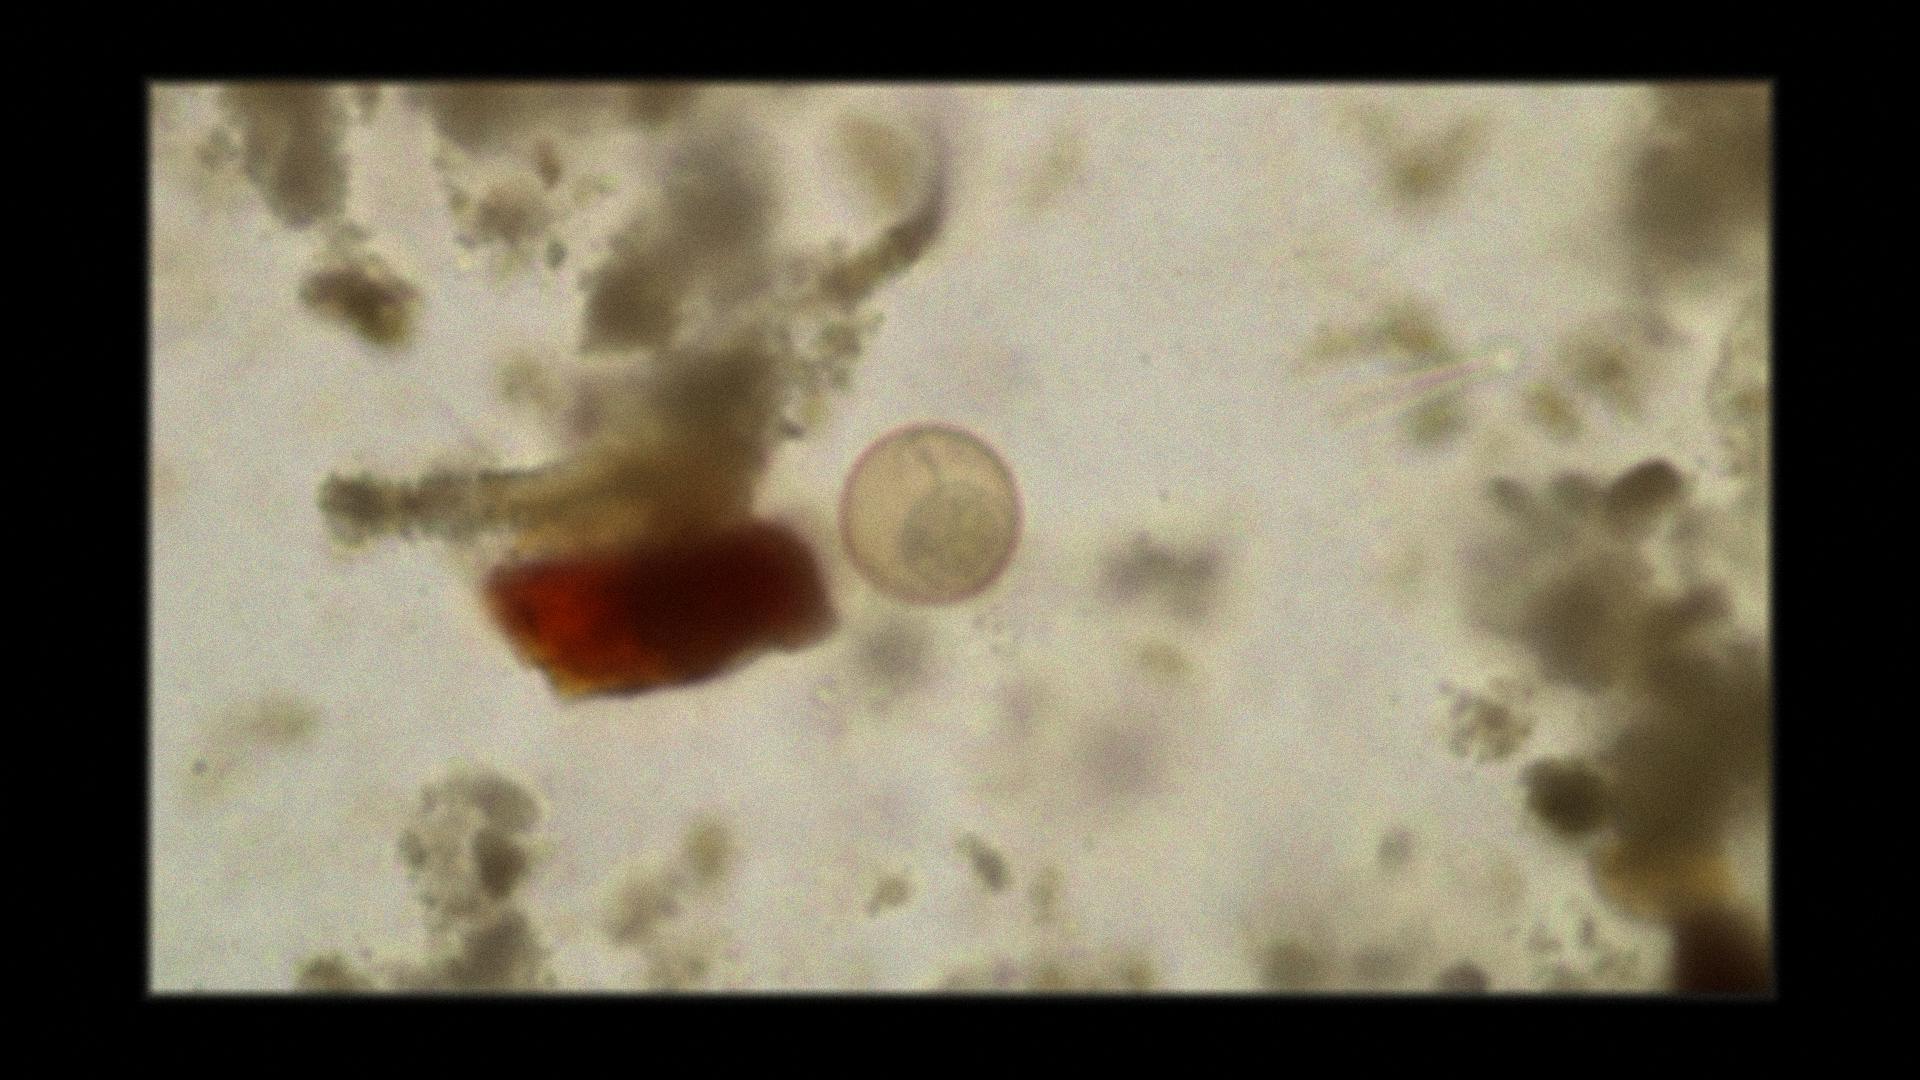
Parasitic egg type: Hymenolepis diminuta